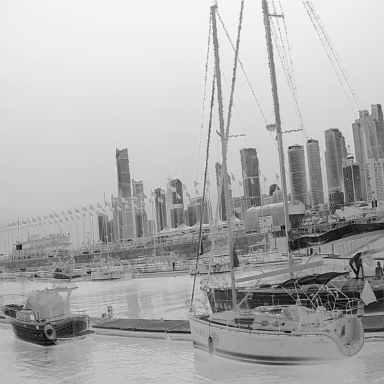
There are two canoes in the infrared image.